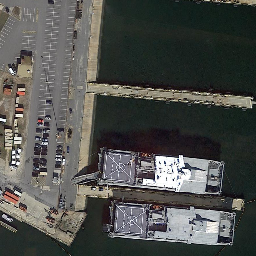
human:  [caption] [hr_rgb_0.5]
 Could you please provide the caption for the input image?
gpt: Two grey boats anchored on either side of the bridge

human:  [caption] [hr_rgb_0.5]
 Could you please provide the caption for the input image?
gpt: There were two small gray boats parked on the shore and a car park.

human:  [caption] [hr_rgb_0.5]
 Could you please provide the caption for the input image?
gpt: Two small gray boats moored on both sides of the bridge.

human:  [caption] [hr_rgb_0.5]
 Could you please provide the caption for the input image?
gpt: There are two gray boats on the shore and there is a car park.

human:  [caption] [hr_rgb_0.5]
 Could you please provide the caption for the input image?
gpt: There were two gray boats parked on the bank and a parking lot for cars.